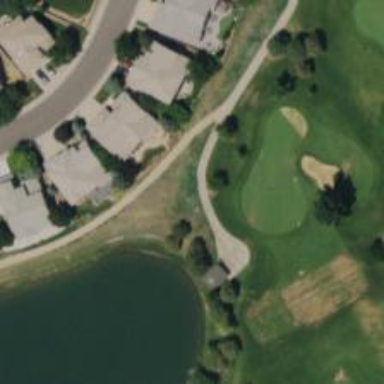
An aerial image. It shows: Path for golf carts.